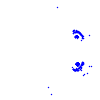
Particle: pion